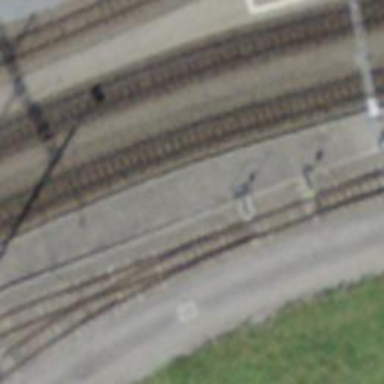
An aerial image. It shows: Railway switch.